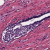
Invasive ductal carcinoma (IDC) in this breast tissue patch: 0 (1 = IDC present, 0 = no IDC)